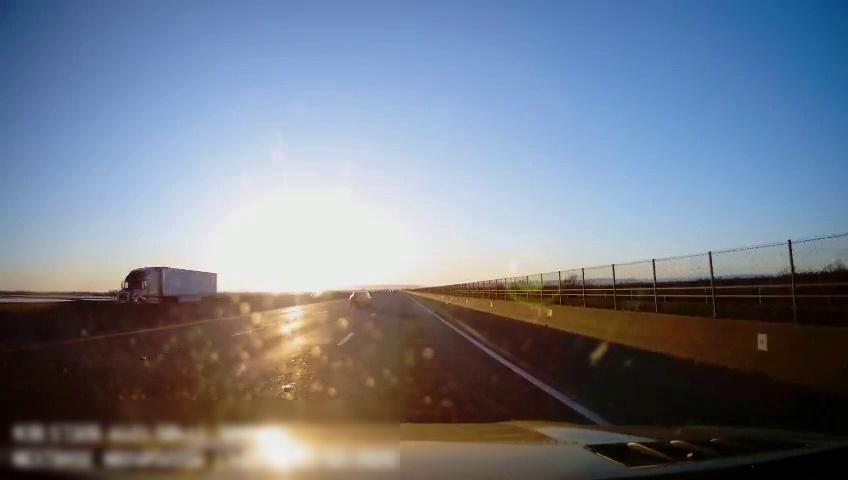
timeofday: Day
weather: Sunny
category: Drivable Space
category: Vehicles | Car
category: Vehicles | Truck
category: Lanes | Alternate Lane
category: Lanes | Current Lane
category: Lanes | Current Lane
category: Lanes | Alternate Lane